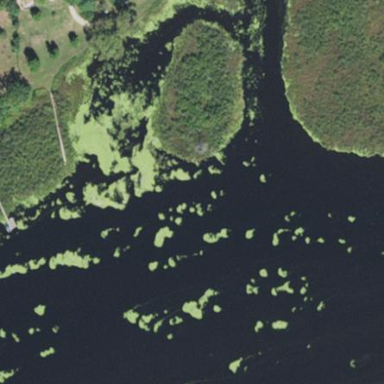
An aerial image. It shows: Islet located in marsh wetland area.